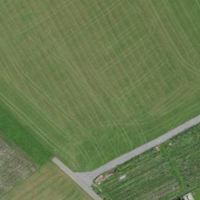
EUNIS habitat code: 24
Species observed at this site:
Filipendula ulmaria